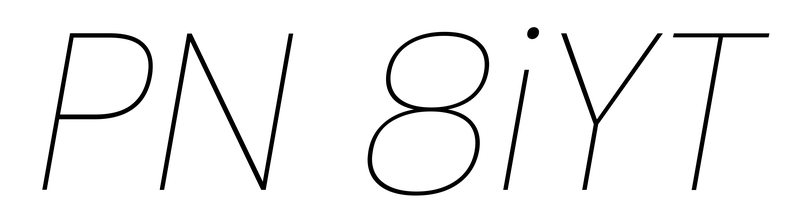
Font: Poppins-ThinItalic